Field crop: maize
Growth stage: 2
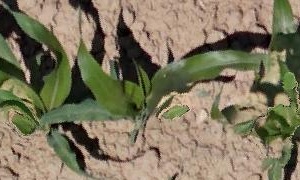
Species: maize